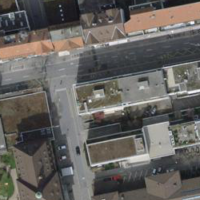
EUNIS habitat code: 54
Species observed at this site:
Corvus corone
Passer domesticus
Columba livia
Motacilla alba
Turdus merula